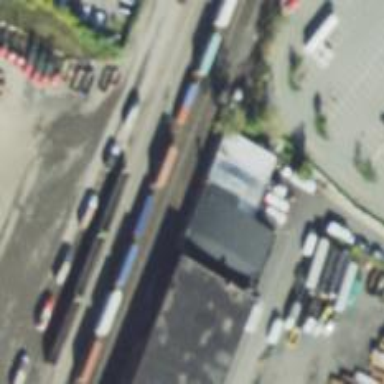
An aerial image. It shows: Rail spur service.